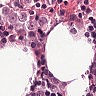
Metastatic tissue present: yes